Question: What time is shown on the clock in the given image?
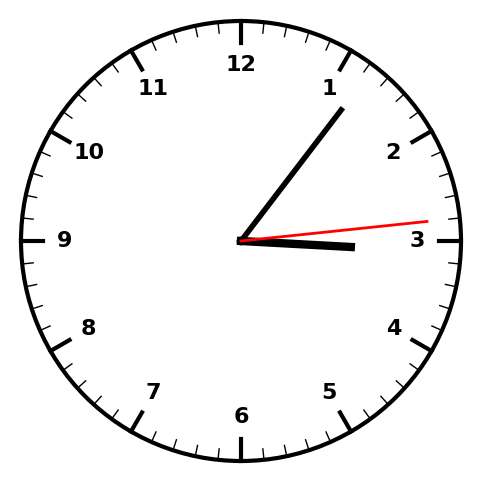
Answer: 03:06:14